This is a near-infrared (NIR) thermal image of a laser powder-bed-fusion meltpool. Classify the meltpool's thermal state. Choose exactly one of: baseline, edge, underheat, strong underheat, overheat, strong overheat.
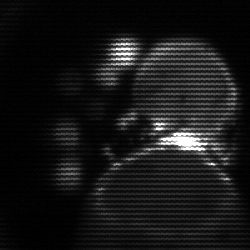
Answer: edge